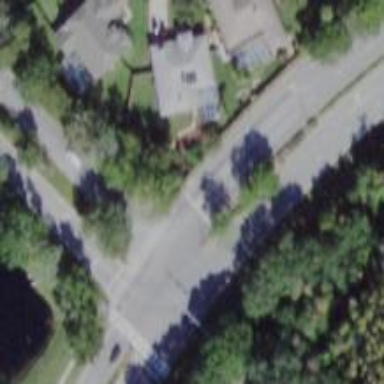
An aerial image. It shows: Tertiary road.